Field crop: maize
Growth stage: 2
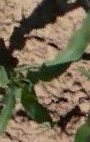
Species: maize